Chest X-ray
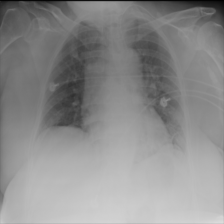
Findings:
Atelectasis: negative
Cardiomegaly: negative
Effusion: negative
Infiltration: negative
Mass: negative
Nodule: negative
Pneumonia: negative
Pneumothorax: negative
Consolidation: negative
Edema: negative
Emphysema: negative
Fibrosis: negative
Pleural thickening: negative
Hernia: negative